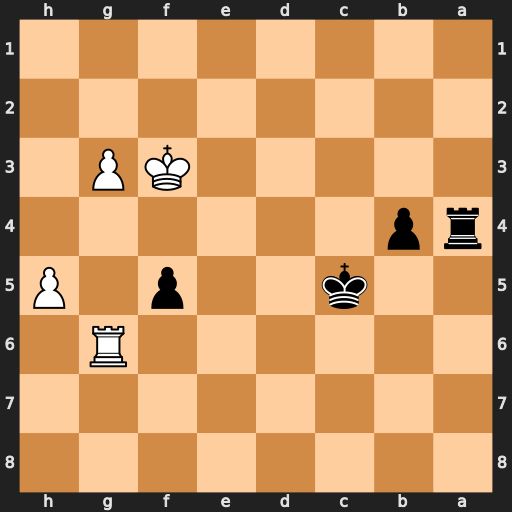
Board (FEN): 8/8/6R1/2k2p1P/rp6/5KP1/8/8
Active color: b
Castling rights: -
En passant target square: -
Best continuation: b3 Rg8 Rb4